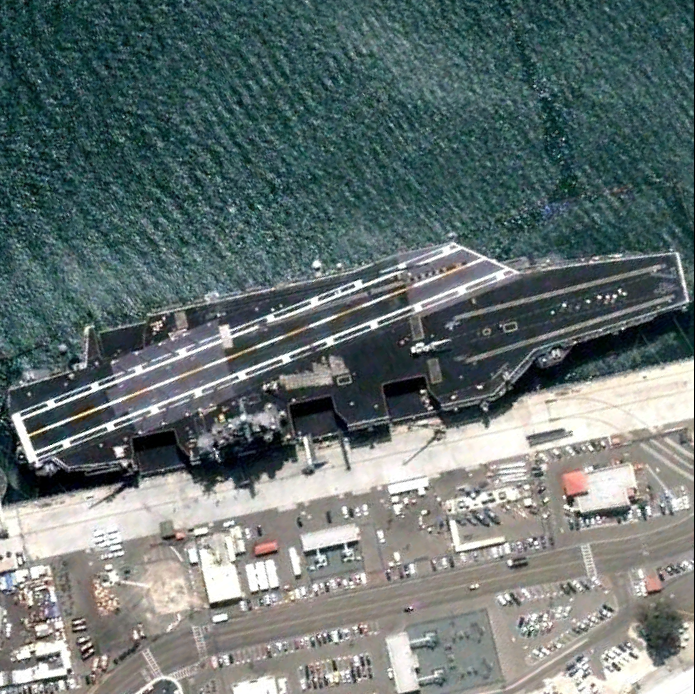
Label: aircraft_carrier